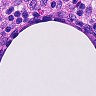
Metastatic tissue present: no